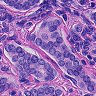
Metastatic tissue present: yes